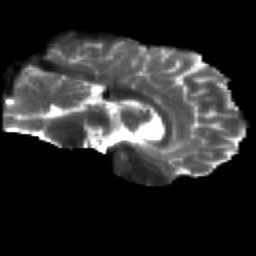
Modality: T2w
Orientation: sagittal
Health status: healthy
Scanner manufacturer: siemens
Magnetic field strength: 3 T
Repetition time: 10.6 s
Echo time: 0.092 s